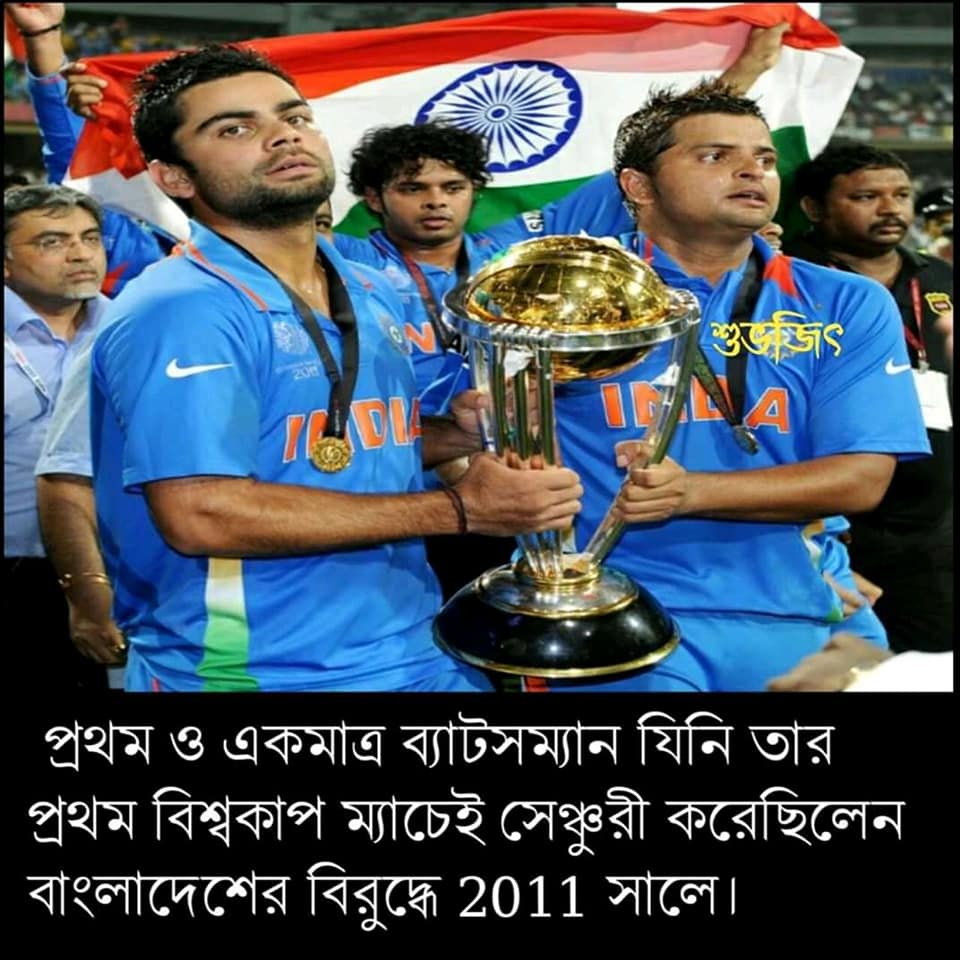
Caption: প্রথম ও একমাত্র ব্যাটসম্যান যিনি তার প্রথম বিশ্বকাপ ম্যাচেই সেঞ্চুরী করেছিলেন বাংলাদেশের বিরুদ্ধে 2011 সালে ।
Label: non-hate